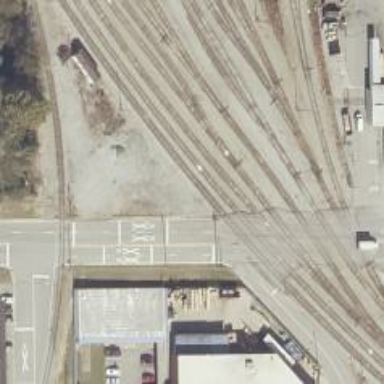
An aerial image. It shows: Railway level crossing.